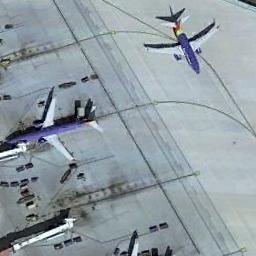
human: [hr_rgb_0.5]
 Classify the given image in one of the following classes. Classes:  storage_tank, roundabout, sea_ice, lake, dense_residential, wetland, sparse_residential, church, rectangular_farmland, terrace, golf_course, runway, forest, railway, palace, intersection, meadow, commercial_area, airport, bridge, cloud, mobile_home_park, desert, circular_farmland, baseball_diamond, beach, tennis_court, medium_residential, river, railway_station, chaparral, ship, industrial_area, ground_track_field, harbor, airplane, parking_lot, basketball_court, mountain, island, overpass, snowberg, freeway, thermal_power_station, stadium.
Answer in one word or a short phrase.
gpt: airplane